Question: I'm trying to generate and send a HTML mail using MFMailComposeViewControllerDelegate.
However after running the app and opening up the mail view I saw this :

There is an excess of "gray" space both to the left and right of the actual body of my E-Mail. What is causing this? Is it a problem in my HTML or in the obj-c code?
edit: as requested here is the html as I think its a safe bet that my problem lies here - Especially since I've never written a single line of it and hacked this together from an online service. Any help would be greatly appreciated.
'''
<!DOCTYPE html PUBLIC "-//W3C//DTD XHTML 1.0 Transitional //EN" "http://www.w3.org/TR/xhtml1/DTD/xhtml1-transitional.dtd">
<!-- saved from url=(0085)file://localhost/Users/litemac/Documents/DamcoAppCoreData/DamcoAppCoreData/index.html -->
<html><head><meta http-equiv="Content-Type" content="text/html; charset=UTF-8"><title></title><style type="text/css">
/* Mobile-specific Styles */
@media only screen and (max-device-width: 480px) {
table[class=w0], td[class=w0] { width: 0 !important; }
table[class=w10], td[class=w10], img[class=w10] { width:10px !important; }
table[class=w15], td[class=w15], img[class=w15] { width:5px !important; }
table[class=w30], td[class=w30], img[class=w30] { width:10px !important; }
table[class=w60], td[class=w60], img[class=w60] { width:10px !important; }
table[class=w125], td[class=w125], img[class=w125] { width:80px !important; }
table[class=w130], td[class=w130], img[class=w130] { width:55px !important; }
table[class=w140], td[class=w140], img[class=w140] { width:90px !important; }
table[class=w160], td[class=w160], img[class=w160] { width:180px !important; }
table[class=w170], td[class=w170], img[class=w170] { width:100px !important; }
table[class=w180], td[class=w180], img[class=w180] { width:80px !important; }
table[class=w195], td[class=w195], img[class=w195] { width:80px !important; }
table[class=w220], td[class=w220], img[class=w220] { width:80px !important; }
table[class=w240], td[class=w240], img[class=w240] { width:180px !important; }
table[class=w255], td[class=w255], img[class=w255] { width:185px !important; }
table[class=w275], td[class=w275], img[class=w275] { width:135px !important; }
table[class=w280], td[class=w280], img[class=w280] { width:135px !important; }
table[class=w300], td[class=w300], img[class=w300] { width:140px !important; }
table[class=w325], td[class=w325], img[class=w325] { width:95px !important; }
table[class=w360], td[class=w360], img[class=w360] { width:140px !important; }
table[class=w410], td[class=w410], img[class=w410] { width:180px !important; }
table[class=w470], td[class=w470], img[class=w470] { width:200px !important; }
table[class=w580], td[class=w580], img[class=w580] { width:280px !important; }
table[class=w640], td[class=w640], img[class=w640] { width:300px !important; }
table[class*=hide], td[class*=hide], img[class*=hide], p[class*=hide], span[class*=hide] { display:none !important; }
table[class=h0], td[class=h0] { height: 0 !important; }
p[class=footer-content-left] { text-align: center !important; }
#headline p { font-size: 30px !important; }
.article-content, #left-sidebar{ -webkit-text-size-adjust: 90% !important; -ms-text-size-adjust: 90% !important; }
.header-content, .footer-content-left {-webkit-text-size-adjust: 80% !important; -ms-text-size-adjust: 80% !important;}
img { height: auto; line-height: 100%;}
}
/* Client-specific Styles */
#outlook a { padding: 0; } /* Force Outlook to provide a "view in browser" button. */
body { width: 100% !important; }
.ReadMsgBody { width: 100%; }
.ExternalClass { width: 100%; display:block !important; } /* Force Hotmail to display emails at full width */
/* Reset Styles */
/* Add 100px so mobile switch bar doesn't cover street address. */
body { background-color: #ececec; margin: 0; padding: 0; }
img { outline: none; text-decoration: none; display: block;}
br, strong br, b br, em br, i br { line-height:100%; }
h1, h2, h3, h4, h5, h6 { line-height: 100% !important; -webkit-font-smoothing: antialiased; }
h1 a, h2 a, h3 a, h4 a, h5 a, h6 a { color: blue !important; }
h1 a:active, h2 a:active, h3 a:active, h4 a:active, h5 a:active, h6 a:active { color: red !important; }
/* Preferably not the same color as the normal header link color. There is limited support for psuedo classes in email clients, this was added just for good measure. */
h1 a:visited, h2 a:visited, h3 a:visited, h4 a:visited, h5 a:visited, h6 a:visited { color: purple !important; }
/* Preferably not the same color as the normal header link color. There is limited support for psuedo classes in email clients, this was added just for good measure. */
table td, table tr { border-collapse: collapse; }
.yshortcuts, .yshortcuts a, .yshortcuts a:link,.yshortcuts a:visited, .yshortcuts a:hover, .yshortcuts a span {
color: black; text-decoration: none !important; border-bottom: none !important; background: none !important;
} /* Body text color for the New Yahoo. This example sets the font of Yahoo's Shortcuts to black. */
/* This most probably won't work in all email clients. Don't include <code _tmplitem="282" > blocks in email. */
code {
white-space: normal;
word-break: break-all;
}
#background-table { background-color: #ececec; }
/* Webkit Elements */
#top-bar { border-radius:6px 6px 0px 0px; -moz-border-radius: 6px 6px 0px 0px; -webkit-border-radius:6px 6px 0px 0px; -webkit-font-smoothing: antialiased; background-color: #043948; color: #e7cba3; }
#top-bar a { font-weight: bold; color: #e7cba3; text-decoration: none;}
#footer { border-radius:0px 0px 6px 6px; -moz-border-radius: 0px 0px 6px 6px; -webkit-border-radius:0px 0px 6px 6px; -webkit-font-smoothing: antialiased; }
/* Fonts and Content */
body, td { font-family: 'Helvetica Neue', Arial, Helvetica, Geneva, sans-serif; }
.header-content, .footer-content-left, .footer-content-right { -webkit-text-size-adjust: none; -ms-text-size-adjust: none; }
/* Prevent Webkit and Windows Mobile platforms from changing default font sizes on header and footer. */
.header-content { font-size: 12px; color: #e7cba3; }
.header-content a { font-weight: bold; color: #e7cba3; text-decoration: none; }
#headline p { color: #e7cba3; font-family: 'Helvetica Neue', Arial, Helvetica, Geneva, sans-serif; font-size: 36px; text-align: center; margin-top:0px; margin-bottom:30px; }
#headline p a { color: #e7cba3; text-decoration: none; }
.article-title { font-size: 18px; line-height:24px; color: #9a9661; font-weight:bold; margin-top:0px; margin-bottom:18px; font-family: 'Helvetica Neue', Arial, Helvetica, Geneva, sans-serif; }
.article-title a { color: #9a9661; text-decoration: none; }
.article-title.with-meta {margin-bottom: 0;}
.article-meta { font-size: 13px; line-height: 20px; color: #ccc; font-weight: bold; margin-top: 0;}
.article-content { font-size: 13px; line-height: 18px; color: #444444; margin-top: 0px; margin-bottom: 18px; font-family: 'Helvetica Neue', Arial, Helvetica, Geneva, sans-serif; }
.article-content a { color: #00707b; font-weight:bold; text-decoration:none; }
.article-content img { max-width: 100% }
.article-content ol, .article-content ul { margin-top:0px; margin-bottom:18px; margin-left:19px; padding:0; }
.article-content li { font-size: 13px; line-height: 18px; color: #444444; }
.article-content li a { color: #00707b; text-decoration:underline; }
.article-content p {margin-bottom: 15px;}
.footer-content-left { font-size: 12px; line-height: 15px; color: #e2e2e2; margin-top: 0px; margin-bottom: 15px; }
.footer-content-left a { color: #e7cba3; font-weight: bold; text-decoration: none; }
.footer-content-right { font-size: 11px; line-height: 16px; color: #e2e2e2; margin-top: 0px; margin-bottom: 15px; }
.footer-content-right a { color: #e7cba3; font-weight: bold; text-decoration: none; }
#footer { background-color: #043948; color: #e2e2e2; }
#footer a { color: #e7cba3; text-decoration: none; font-weight: bold; }
#permission-reminder { white-space: normal; }
#street-address { color: #e7cba3; white-space: normal; }
</style>
<!--[if gte mso 9]>
<style _tmplitem="282" >
.article-content ol, .article-content ul {
margin: 0 0 0 24px;
padding: 0;
list-style-position: inside;
}
</style>
<![endif]--></head><body><table width="100%" cellpadding="0" cellspacing="0" border="0" id="background-table">
<tbody><tr>
<td align="center" bgcolor="#ececec">
<table class="w640" style="margin:0 10px;" width="640" cellpadding="0" cellspacing="0" border="0">
<tbody><tr><td class="w640" width="640" height="20"></td></tr>
<tr>
<td class="w640" width="640">
<table id="top-bar" class="w640" width="640" cellpadding="0" cellspacing="0" border="0" bgcolor="#FFFFFF">
<tbody><tr>
<td class="w15" width="15"></td>
<td class="w325" width="350" valign="middle" align="left">
<table class="w325" width="350" cellpadding="0" cellspacing="0" border="0">
<tbody><tr><td class="w325" width="350" height="8"></td></tr>
</tbody></table>
<div class="header-content" align="right"><span class="hide">&nbsp;&nbsp;|&nbsp; <time lang="en">Damco Sales Visit</time> &nbsp;&nbsp;|&nbsp; <timestamp>12-12-2012</timestamp> &nbsp;&nbsp;|&nbsp; </span></div>
<table class="w325" width="350" cellpadding="0" cellspacing="0" border="0">
<tbody><tr><td class="w325" width="350" height="8"></td></tr>
</tbody></table>
</td>
<td class="w30" width="10"></td>
</tr>
</tbody></table>
</td>
</tr>
<tr>
<td id="header" class="w640" width="640" align="center" bgcolor="#FFFFFF">
<div align="left" style="text-align: left">
<img id="customHeaderImage" label="Header Image" editable="true" width="144" src="Logo.png" class="w640" border="0" align="top" style="display: inline">
</div>
</td>
</tr>
<tr id="customer-info-row"><td class="w640" width="640" height="30" bgcolor="#ffffff"></td></tr>
<tr id="simple-content-row"><td class="w640" width="640" bgcolor="#ffffff">
<table class="w640" width="640" cellpadding="0" cellspacing="0" border="0">
<tbody><tr>
<td class="w30" width="30"></td>
<td class="w580" width="580">
<repeater>
<layout label="Text only">
<div align="left" class="article-content">
<multiline label="Description">
Dear //CUSTOMER_NAME//,<br>
<br>
<br>
Thank you for a pleasant meeting.
Please find below an overview of the products and services we discussed during our meeting
and the notes to the products/services we agreed follow up on.<br>
<br>
//NOTE_TO_CUSTOMER//
</multiline>
</div>
</layout>
<hr>
<layout label="Two columns">
<table class="w580" width="580" cellpadding="0" cellspacing="0" border="0">
<tbody><tr>
<td class="w275" width="275" valign="top">
<table class="w275" width="580" cellpadding="0" cellspacing="0" border="0">
<tbody><tr>
<td class="w275" width="275">
<p align="left" class="article-title"><singleline label="Title">PREMIUM OFFERINGS</singleline></p>
<div align="left" class="article-content">
</div>
</td>
<td class="w275" width="30">
<td class="w275" width="275">
<p align="left" class="article-title"><singleline label="Title">NOTES</singleline></p>
<div align="left" class="article-content">
</div>
</td>
</tr>
//PREMIUM_PLACEHOLDER//
</tbody></table>
</td>
</tr>
</tbody></table>
</layout>
</repeater>
<repeater>
<layout label="Text only">
</layout>
<layout label="Two columns">
<table class="w580" width="580" cellpadding="0" cellspacing="0" border="0">
<tbody><tr>
<td class="w275" width="275" valign="top">
<table class="w275" width="580" cellpadding="0" cellspacing="0" border="0">
<tbody>
<tr>
<td class="w275" width="275">
<p align="left" class="article-title"><singleline label="Title">SUPPLY CHAIN OFFERINGS</singleline></p>
<div align="left" class="article-content">
</div>
</td>
<td class="w275" width="30"></td>
<td class="w275" width="275">
<p align="left" class="article-title"><singleline label="Title">NOTES</singleline></p>
<div align="left" class="article-content">
</div>
</td>
</tr>
//SUPPLYCHAIN_PLACEHOLDER//
</tbody></table>
</td>
</tr>
</tbody></table>
</layout>
</repeater>
<hr>
<layout label="Text only">
<div align="left" class="article-content">
<multiline label="Description">
Best regards,<br>
<br>
//SALESPERSON_NAME//<br>
M:&emsp;//SALESPERSON_MOBILE//<br>
E:&emsp;//SALESPERSON_EMAIL//<br>
W:&emsp;<a href="http://dummypage.dk">http://www.dummy.com</a><br>
</multiline>
</div>
</layout>
</td>
<td class="w30" width="30"></td>
</tr>
</tbody></table>
</td></tr>
<tr><td class="w640" width="640" height="15" bgcolor="#ffffff"></td></tr>
<tr>
<td class="w640" width="640">
<table id="footer" class="w640" width="640" cellpadding="0" cellspacing="0" border="0" bgcolor="#043948">
<tbody><tr><td class="w30" width="30"></td><td class="w580 h0" width="360" height="30"></td><td class="w0" width="60"></td><td class="w0" width="160"></td><td class="w30" width="30"></td></tr>
<tr>
<td class="w30" width="30"></td>
<td class="w580" width="360" valign="top">
<span class="hide"><p id="terms" align="left" class="footer-content-left"><span>More Text....</span><br>
<span></span><br>
<span><b>About Damco</b></span><br>
<span>Text....</span></p></span>
</td>
</tr>
<tr><td class="w30" width="30"></td><td class="w580 h0" width="360" height="15"></td> <td class="w0" width="60"></td><td class="w0" width="160"></td><td class="w30" width="30"> </td></tr>
</tbody></table>
</td>
</tr>
<tr><td class="w640" width="640" height="60"></td></tr>
</tbody></table>
</td>
</tr>
</tbody></table>
</body></html>
'''
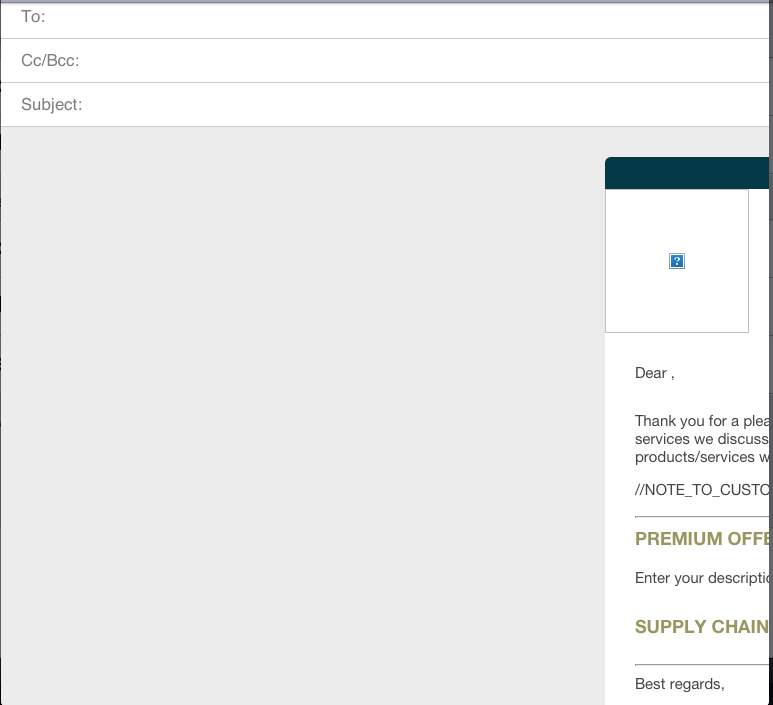
Answer: Seems that this single line was causing all my issues;
'''
body { width: 100% !important; }
'''
Removing it resolved my problem.